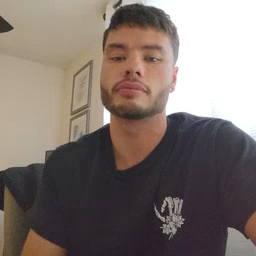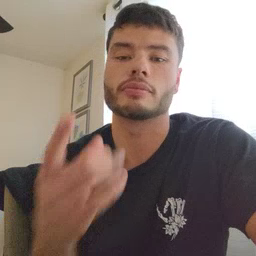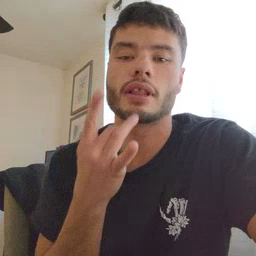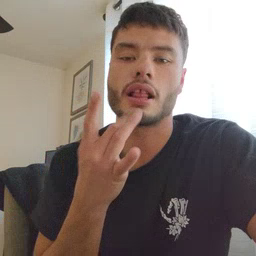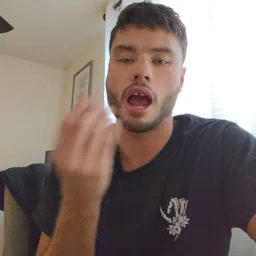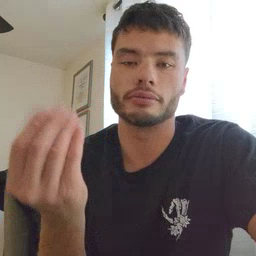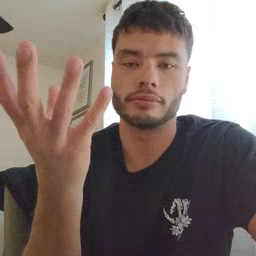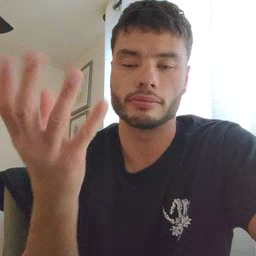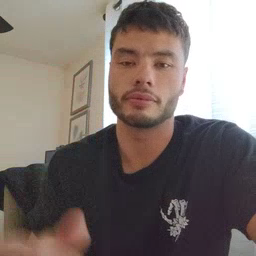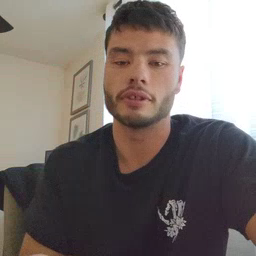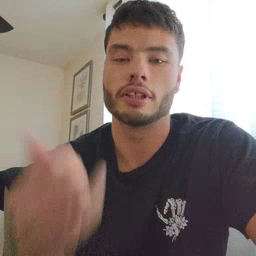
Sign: lamp